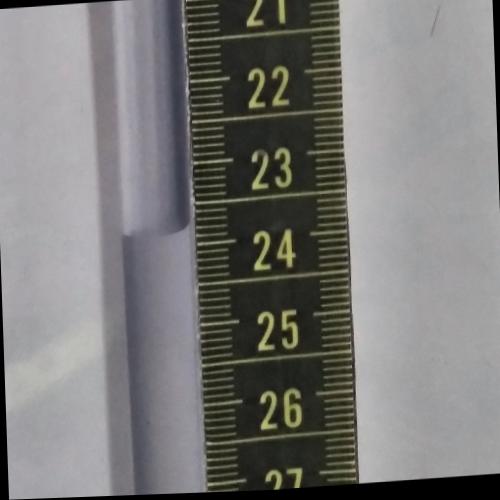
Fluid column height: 23.8 cm